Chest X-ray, AP view. Patient: 60 years old, sex M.
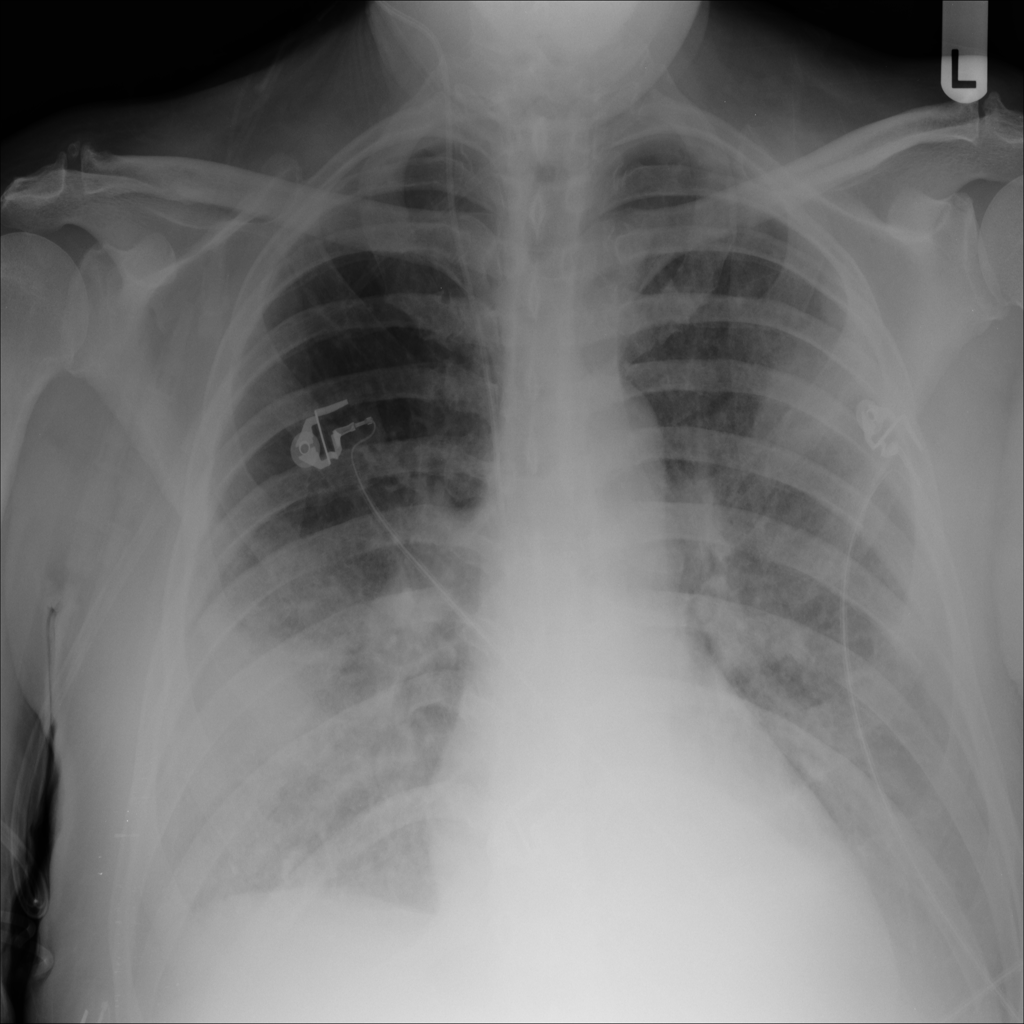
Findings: Edema, Effusion